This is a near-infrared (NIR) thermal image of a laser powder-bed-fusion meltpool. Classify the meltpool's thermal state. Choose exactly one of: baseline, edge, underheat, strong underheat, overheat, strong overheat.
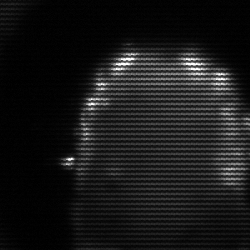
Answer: baseline